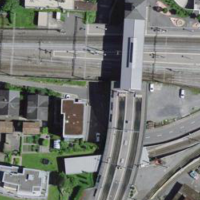
EUNIS habitat code: 54
Species observed at this site:
Corvus corone